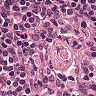
Metastatic tissue present: no